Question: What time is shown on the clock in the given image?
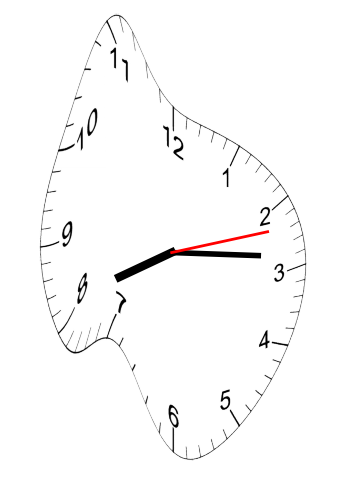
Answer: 08:14:12